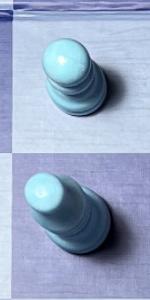
Label: Bishop_White